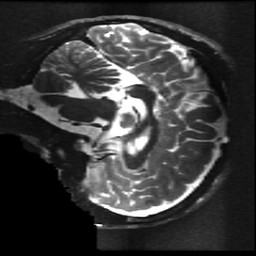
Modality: T2w
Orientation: sagittal
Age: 17
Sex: male
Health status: ill
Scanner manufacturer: ge
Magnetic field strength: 3 T
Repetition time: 7.5 s
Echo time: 0.1015 s